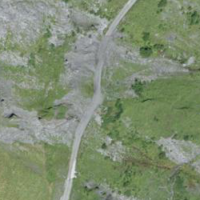
EUNIS habitat code: 23
Species observed at this site:
Colias hyale
Erebia montana
Vanessa atalanta